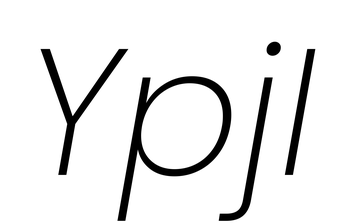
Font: Poppins-ExtraLightItalic